Question: 2D sidescroller. I'm trying to instantiate 5 Enemy prefabs around the player following a circle, surrounding him. Ive been using the player position to create the radius but I cant figure it out.
Any ideas?
Here's an image of my goal:

> Position your prefab above your player, however far away you'd like with whatever radius.Calculate how much of an angle you'd need to rotate for however many enemies you'd like to instantiate. So if you want 5 enemies, you could go like:float angle = 360f / 5;
Use Transform.RotateAround to rotate your prefab around your player by angle however many times, and Instantiate a copy of the prefab. This way you'll get a perfect circle.Alternatively, if you didn't want to use RotateAround, you could have your single prefab as a child of a gameObject, change the child's transform.localPosition to be whatever distance from its parent's center, then Rotate the prefab's parent transform by angle 5 times.
I slowly worked my way into a workable solution with his instructions. I'm sure there's a prettier way to do it, and Id love to hear other inputs, but this works just fin. Here's what I'm doing:
'''
private int num_enemies=5;
float angle = 360f/5;
void Start () {
player = GameObject.FindGameObjectWithTag ("Player");
//emptyenemy is a gameobject I have positioned right on top of the player
//This is hardcoded and needs to change to position itself betwwen the player and the top of the screen
Vector3 enemyPos = emptyEnemy.transform.position;
while (num_enemies>0) {
Instantiate (EnemyPrefab, enemyPos, player.transform.rotation);
EnemyPrefab.tag = "Enemy" + num_enemies;
num_enemies--;
emptyEnemy.transform.RotateAround (player.transform.position, Vector3.forward, angle);
enemyPos=emptyEnemy.transform.position;
}
}
'''
I'm going to be playing around with this, trying to make them orbit and what not. Id love to hear other peoples approaches as well.
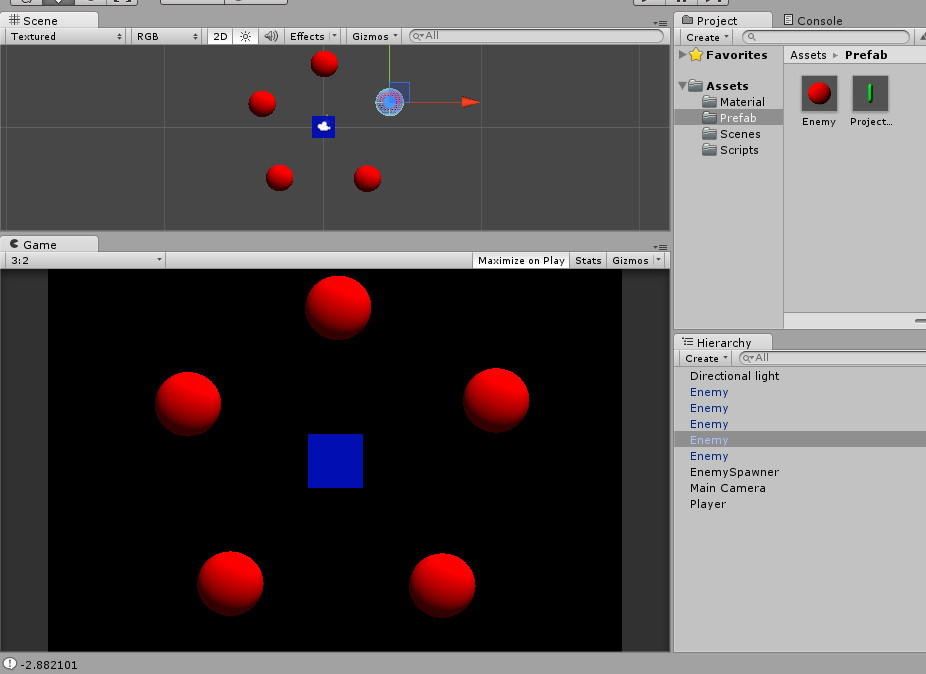
Answer: Couple ways you might do this:
---
1. Create a parentGameObject game object.
2. Create 5 child gameObjects; position them where you want the instantiations to be positioned.
3. Make parentGameObject.transform.position be equal to your player's transform.position.
4. Loop through each child transform and Instantiate your enemy prefab for each child transform: foreach (Transform child in parentGameObject.transform) {
Instantiate(yourPrefab, child.position, Quaternion.identity);
}
or
---
1. Position your prefab above your player, however far away you'd like with whatever radius.
2. Calculate how much of an angle you'd need to rotate for however many enemies you'd like to instantiate. So if you want 5 enemies, you could go like: float angle = 360f / 5;
3. Use Transform.RotateAround to rotate your prefab around your player by angle however many times, and Instantiate a copy of the prefab. This way you'll get a perfect circle.
Alternatively, if you didn't want to use 'RotateAround', you could have your single prefab as a child of a gameObject, change the child's 'transform.localPosition' to be whatever distance from its parent's center, then <URL> the prefab's parent transform by 'angle' 5 times.